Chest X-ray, PA view. Patient: 26 years old, sex F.
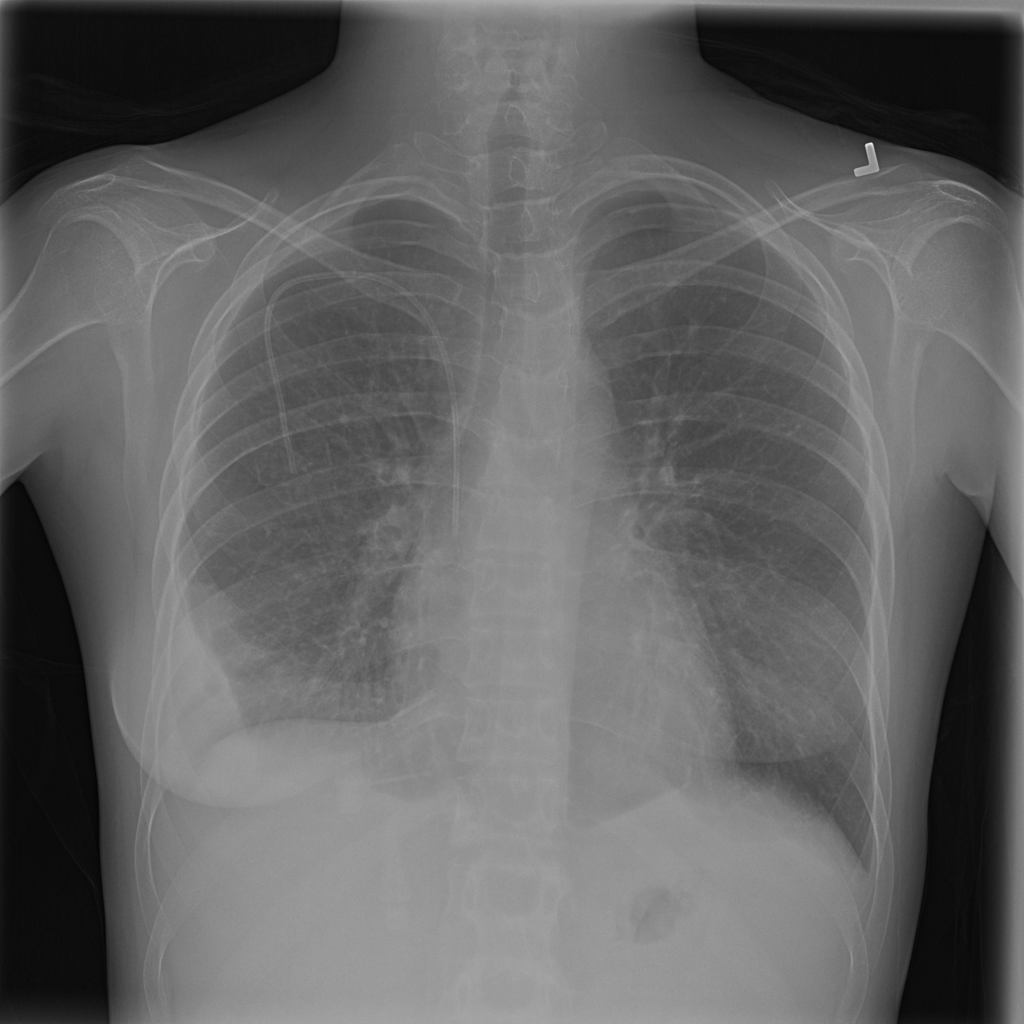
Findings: Effusion, Infiltration